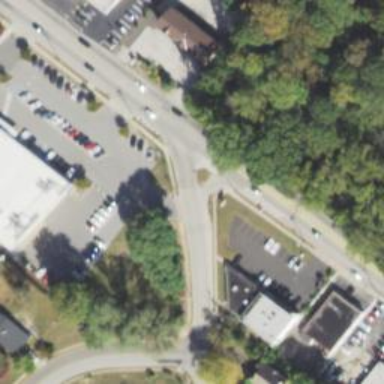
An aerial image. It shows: Unmarked crossing on the road.